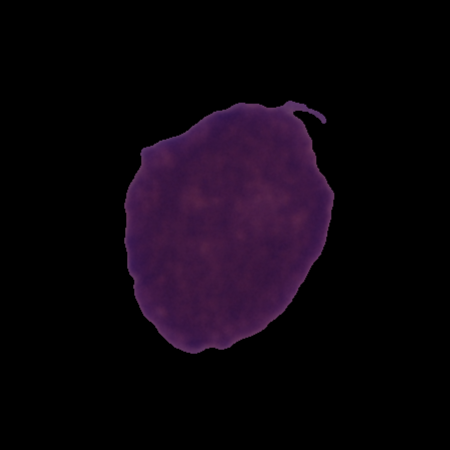
Label: cancer